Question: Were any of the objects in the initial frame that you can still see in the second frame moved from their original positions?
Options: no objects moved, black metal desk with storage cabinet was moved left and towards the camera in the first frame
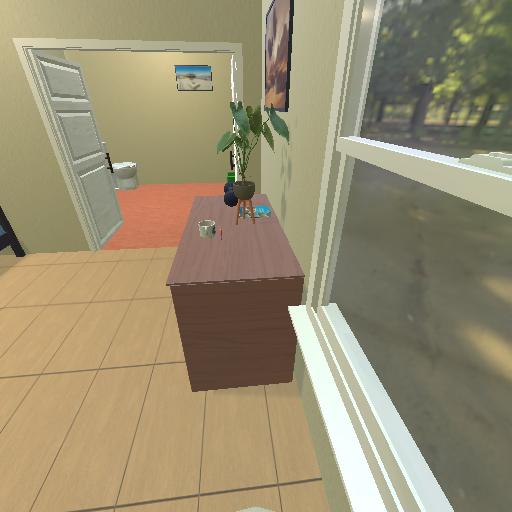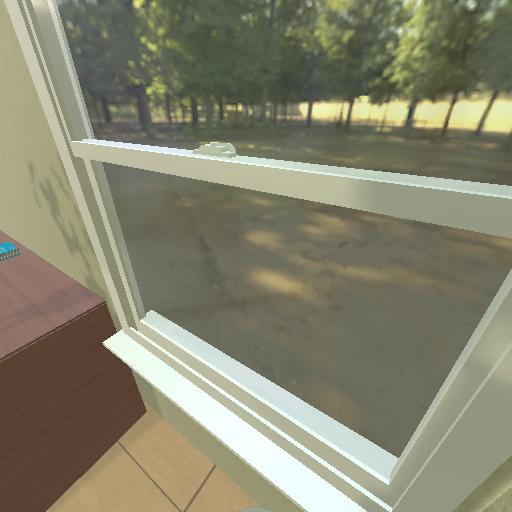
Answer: no objects moved